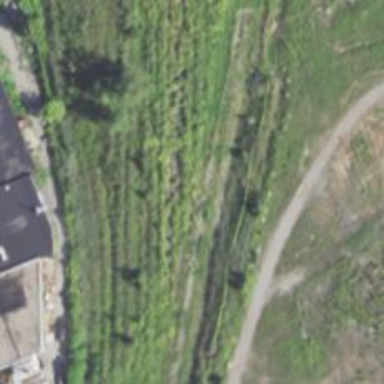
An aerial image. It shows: Disused railway spur service.